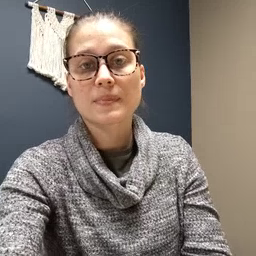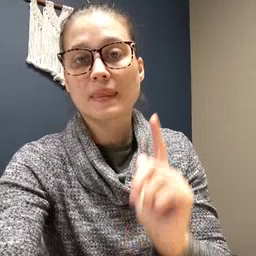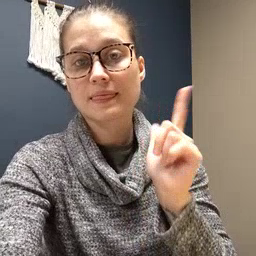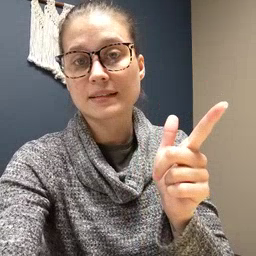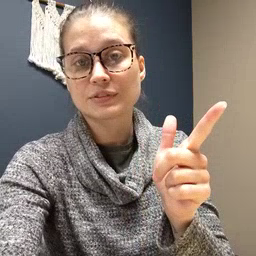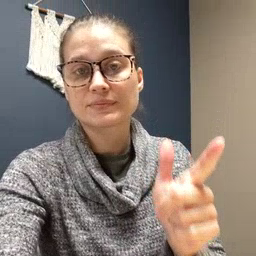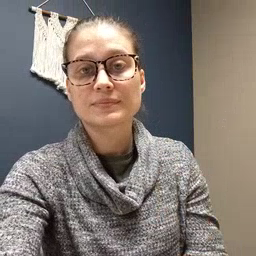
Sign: later